Brain MRI study timepoint: early_postop
T1CE (contrast-enhanced T1) slice:
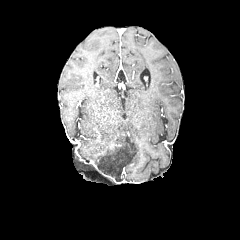
T2-FLAIR slice:
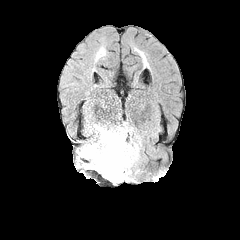